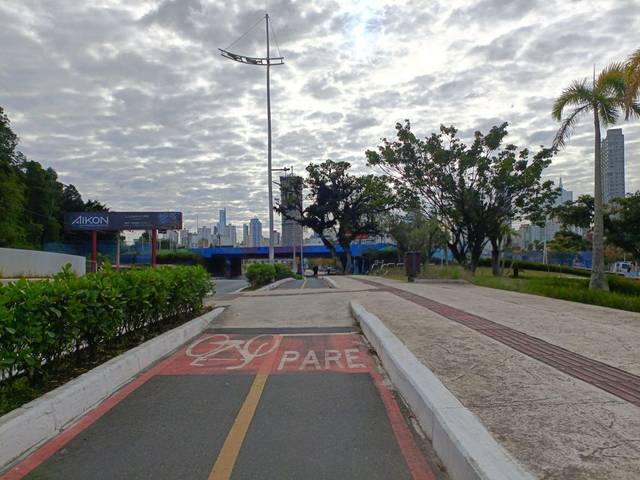
Region: Brazil
Coordinates: -26.991, -48.644